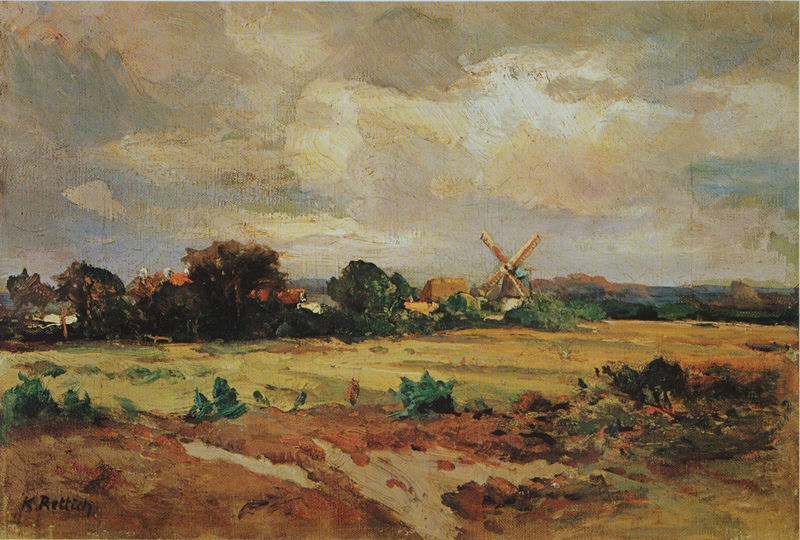
Titel: Nordische Flachlandschaft
Künstler: Karl Lorenz Rettich
Standort: München
Institution: Privatbesitz
Schlagwörter: baum, blau, flügel, gemälde, himmel, weiß, wolken, bäume, gelb, grün, landschaft, ocker, sand, braun, grau, licht, orange, schwarz, straße, gras, rot, weg, wiese, wolke, malerei, holland, niederlande, signatur, öl, ebene, erde, feld, felder, horizont, häuser, mühle, natur, strauch, weite, wind, windmühle, busch, büsche, flach, gebüsch, pfad, sträucher, windrad, gold, realismus, pflanzen, bewölkt, aussicht, ansicht, naturalismus, ort, perspektive, acker, getreide, weizen, dorf, dächer, böschung, turner, unwetter, grass, äcker, ortschaft, landschadt, wolcken, ländlich, flämisch, stäucher, windmühlenflügel, ackerrain, einödhof, holzgrund, rettich, strohhaufen, holländermühle, altarwindmühlenflügel, erabend